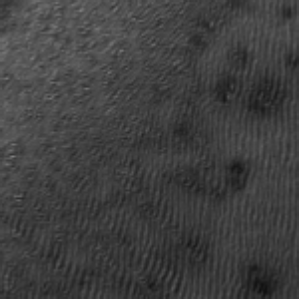
Label: frost